Current action and preconditions to check: trajectory_clear

Your task: For each precondition in the list above, predict whether it will hold at this action.

Consider the current scene as observed from the mobile robot's camera, and analyze the predicted future states of all dynamic agents (e.g., people, animals, vehicles, or any moving entities) within the NEXT SECOND.

IMPORTANT: Only answer "very likely" if you are absolutely certain—based on strong, clear evidence—that a dynamic agent will violate the precondition in the predicted future state. Do NOT answer "very likely" for unlikely, ambiguous, or low-probability risks.

Ask yourself for each precondition: Is there a high probability, with clear and convincing evidence, that the predicted future states of any dynamic agent will interfere with the predicted future state of the currently executing action within the NEXT SECOND, causing that precondition to fail?

Assess the risk level based on these predictions. Use "likely" or "very likely" if motions create a clear risk of interference.

Use "neutral" or "improbable" if agents are nearby but their predicted paths are clearly diverging or non-conflicting.

Failure Risk Categories: "very improbable", "improbable", "neutral", "likely", "very likely"

Answer Format: Output ONLY the probability_of_failure value from these categories: "very improbable", "improbable", "neutral", "likely", "very likely"

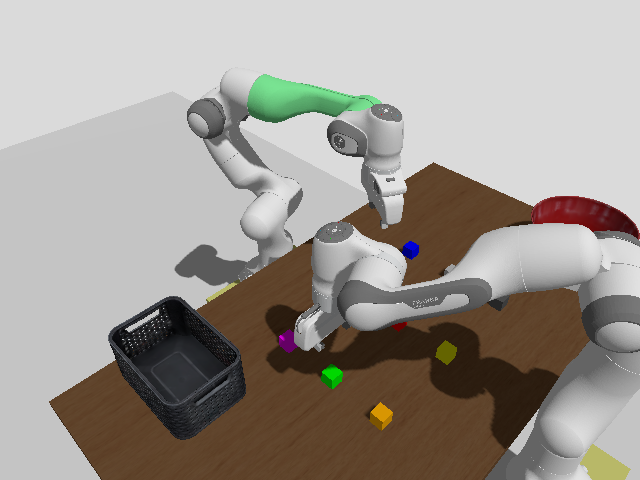

Answer: very improbable